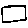
Label: square